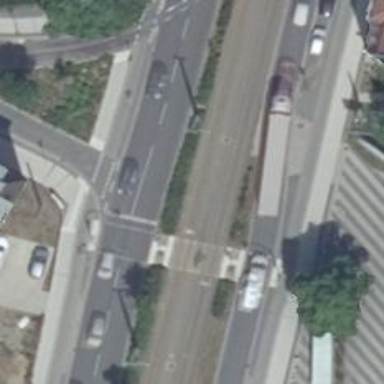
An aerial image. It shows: Railway crossing with traffic signals and lights.